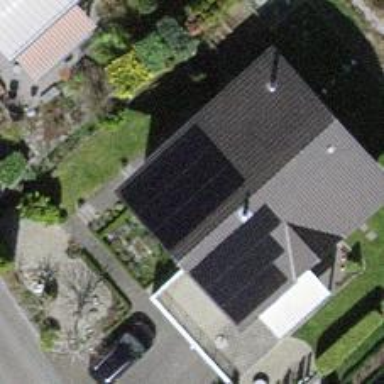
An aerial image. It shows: Solar power generator utilizing photovoltaic technology with solar photovoltaic panels.